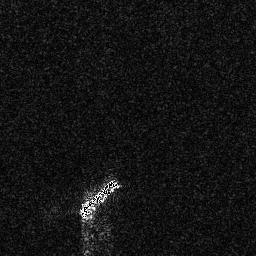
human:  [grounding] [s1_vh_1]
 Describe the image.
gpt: In the satellite image, there is  <ref>1 large ship </ref> <box>[[30, 68, 47, 85, 0]]</box> located at bottom.